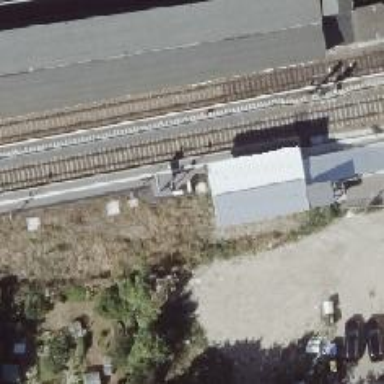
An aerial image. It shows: Platform edge at railway station.